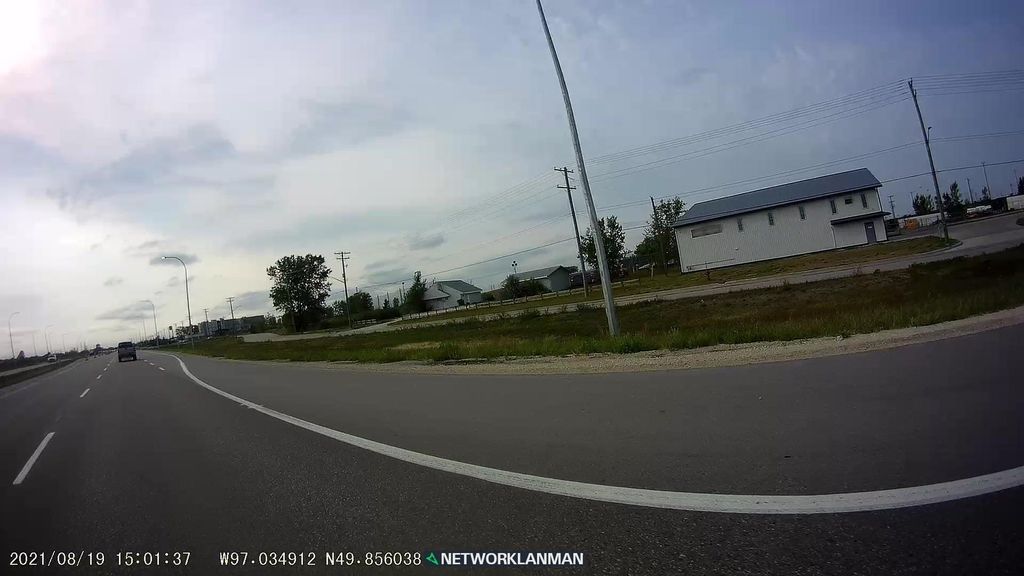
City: winnipeg